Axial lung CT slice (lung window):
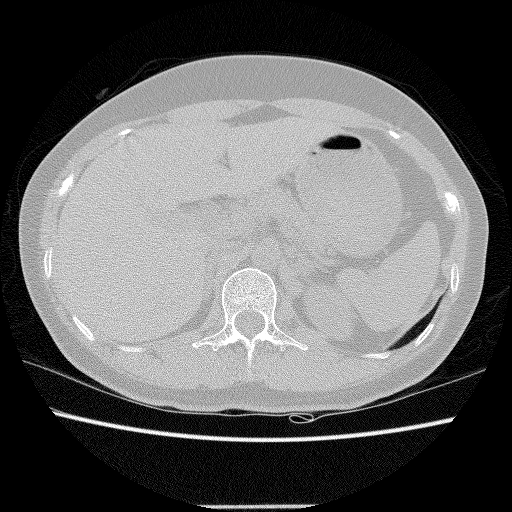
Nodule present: no